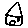
Label: house